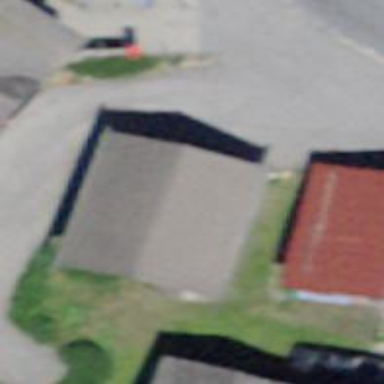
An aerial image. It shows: Recycling container at amenity designated for recycling.